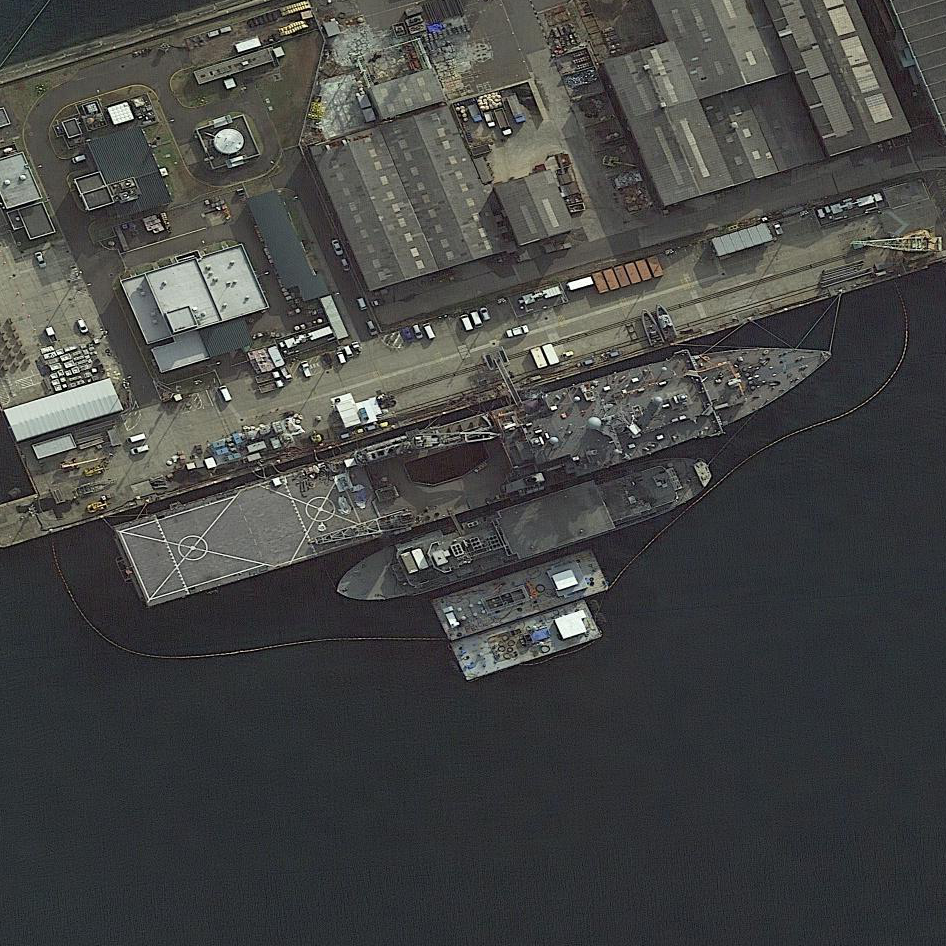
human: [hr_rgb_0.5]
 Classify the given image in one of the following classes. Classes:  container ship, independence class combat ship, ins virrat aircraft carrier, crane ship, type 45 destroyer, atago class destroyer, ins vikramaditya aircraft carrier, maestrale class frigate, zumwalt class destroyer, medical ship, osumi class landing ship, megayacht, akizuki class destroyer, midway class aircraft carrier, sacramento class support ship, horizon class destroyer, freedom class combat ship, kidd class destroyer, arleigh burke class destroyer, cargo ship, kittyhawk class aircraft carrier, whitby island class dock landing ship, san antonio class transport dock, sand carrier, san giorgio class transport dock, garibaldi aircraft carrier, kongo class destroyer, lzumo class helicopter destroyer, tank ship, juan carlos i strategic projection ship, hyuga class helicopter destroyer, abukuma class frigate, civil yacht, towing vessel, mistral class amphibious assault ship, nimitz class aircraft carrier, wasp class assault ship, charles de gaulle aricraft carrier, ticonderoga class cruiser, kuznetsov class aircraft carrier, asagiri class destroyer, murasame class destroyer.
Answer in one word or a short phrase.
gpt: Whitby Island class dock landing ship